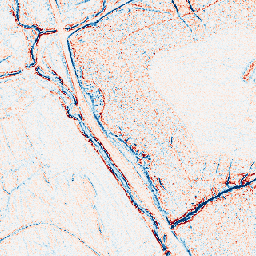
Category: edge_preserving
Decomposition family: bilateral
Decomposition parameters: d: 5
sigma_color: 150
sigma_space: 150
Upsampling method: nearest
Upsampling parameters: scale: 8
Upsampling scale: 8